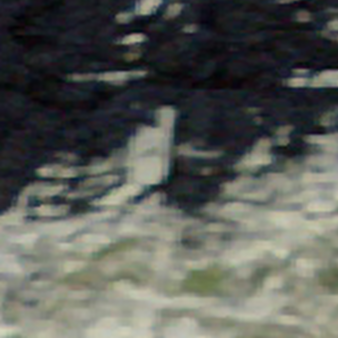
Label: other